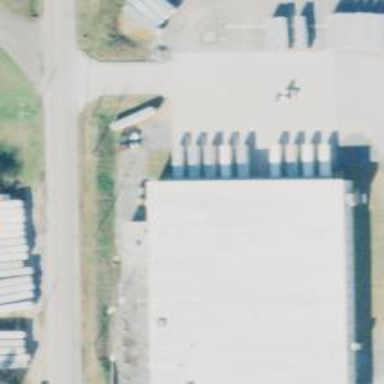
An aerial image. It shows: Industrial substation with power supply facilities.